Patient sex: M
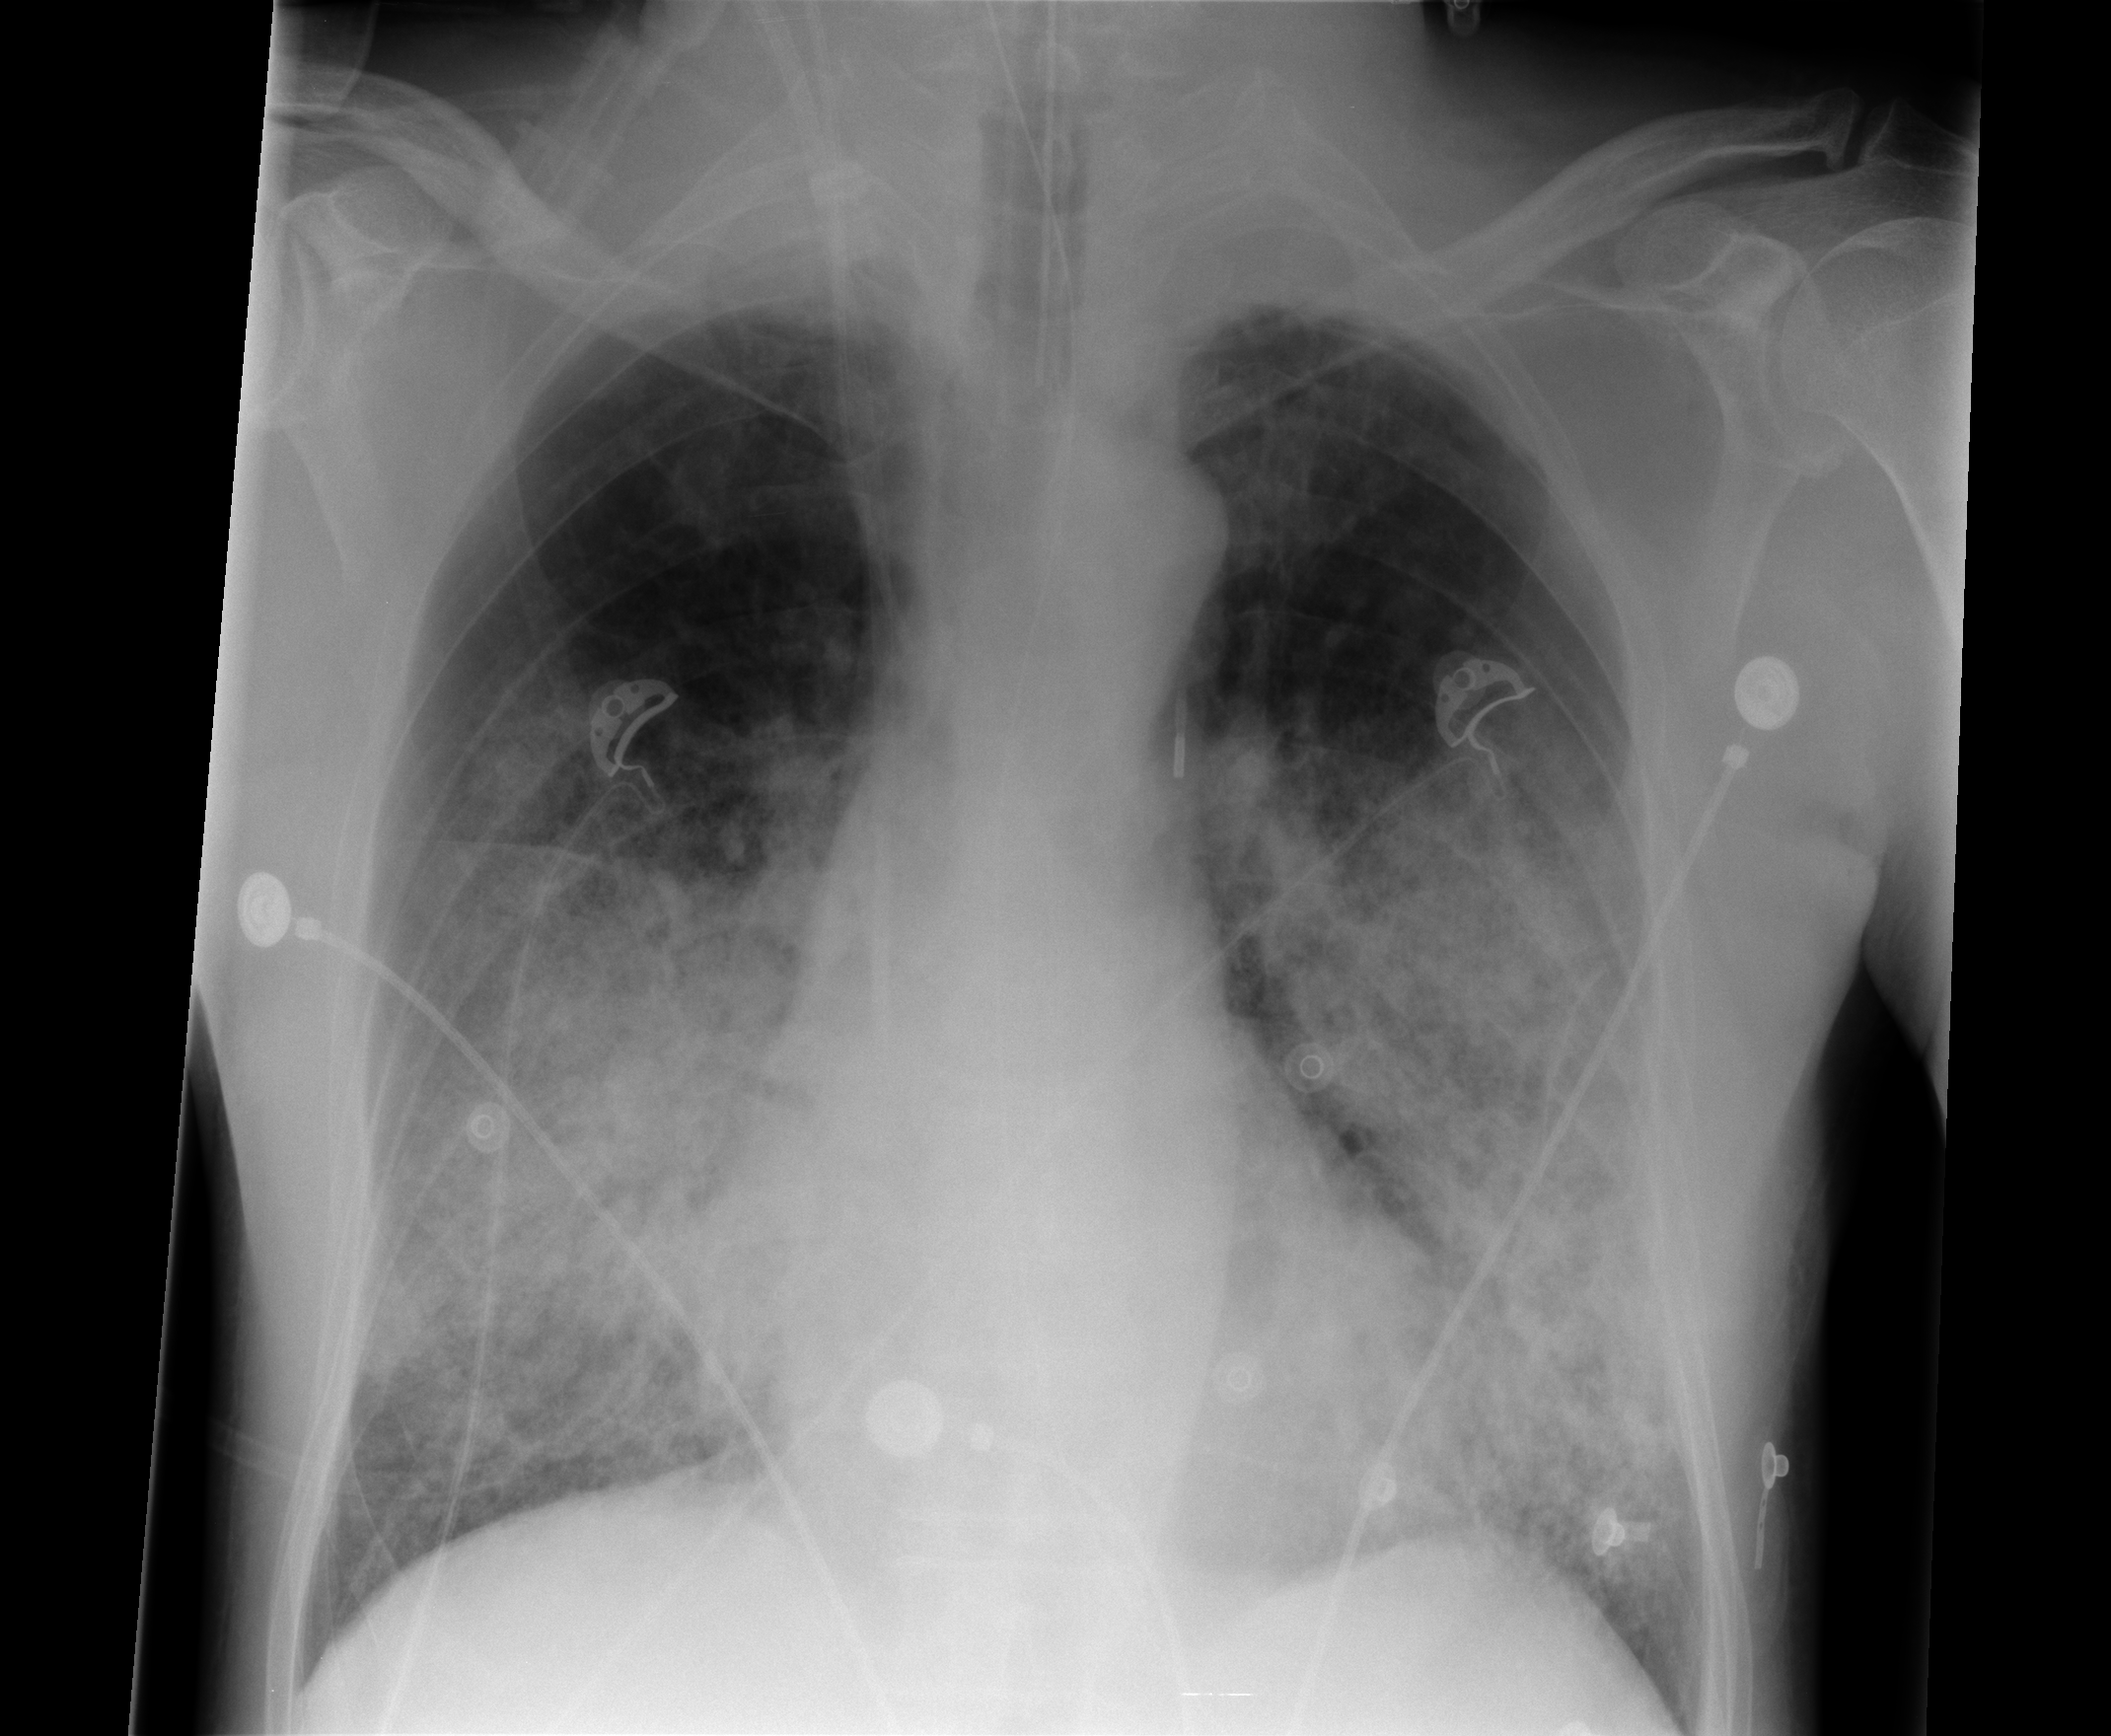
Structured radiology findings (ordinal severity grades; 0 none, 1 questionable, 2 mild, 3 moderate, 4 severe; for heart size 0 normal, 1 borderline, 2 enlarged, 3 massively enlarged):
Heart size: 0
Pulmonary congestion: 1
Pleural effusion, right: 1
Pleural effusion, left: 2
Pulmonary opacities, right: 3
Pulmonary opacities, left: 3
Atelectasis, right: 1
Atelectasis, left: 1